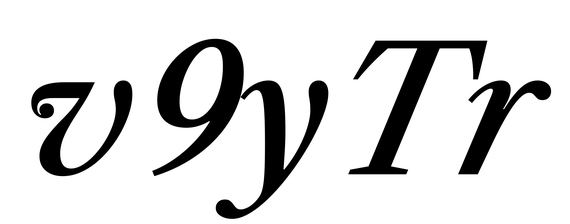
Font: LibreCaslonText-Italic_Medium_Italic